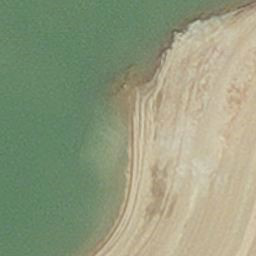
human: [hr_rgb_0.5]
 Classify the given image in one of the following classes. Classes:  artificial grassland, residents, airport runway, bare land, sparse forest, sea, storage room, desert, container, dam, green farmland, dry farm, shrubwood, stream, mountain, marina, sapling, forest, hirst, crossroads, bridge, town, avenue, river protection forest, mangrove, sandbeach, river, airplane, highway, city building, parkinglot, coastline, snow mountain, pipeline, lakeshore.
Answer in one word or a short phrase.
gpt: hirst